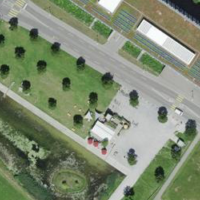
EUNIS habitat code: 53
Species observed at this site:
Myriophyllum spicatum
Centaurea scabiosa
Lotus corniculatus
Melilotus albus
Scardinius erythrophthalmus